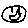
Label: smiley face